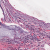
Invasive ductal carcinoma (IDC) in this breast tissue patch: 0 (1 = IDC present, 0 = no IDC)